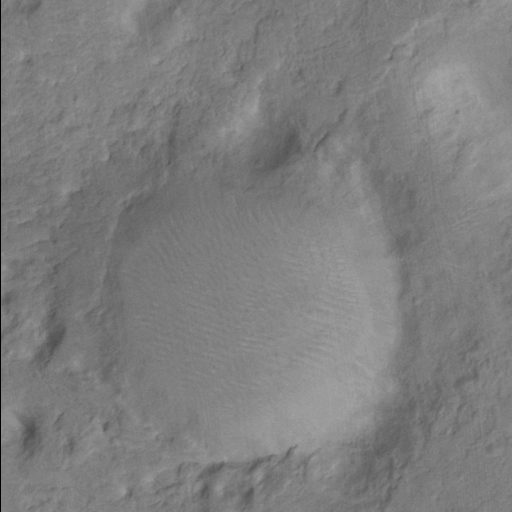
Objects detected: cone, cone, cone, cone, cone, cone, cone